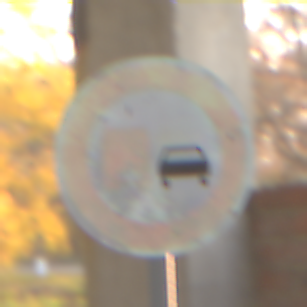
Verkehrszeichen: UeberholverbotKraftfahrzeuge
Umgebung: Roofed, Suburban
Tageszeit: SunriseSunset
Wetter: Clear
Licht: Natural
Jahreszeit: NotSpecified
Kontrast: MediumContrast